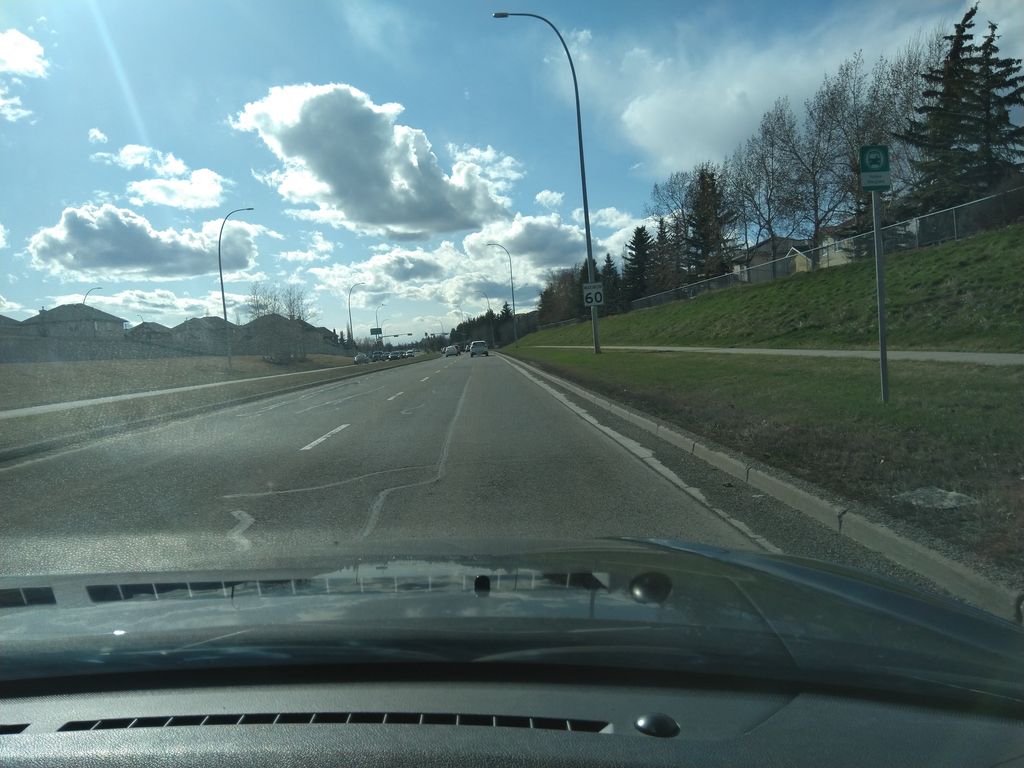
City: calgary